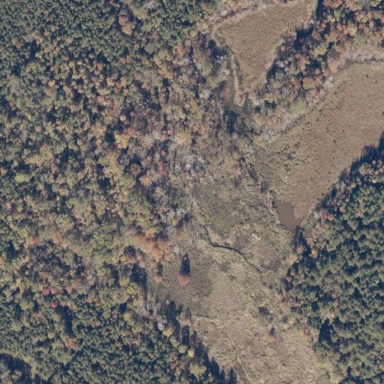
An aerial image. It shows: Swamp in wetland area.